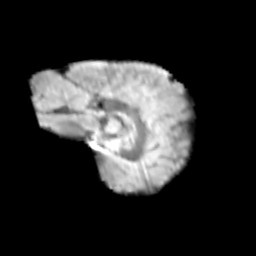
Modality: T2w
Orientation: sagittal
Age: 11
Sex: male
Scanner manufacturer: siemens
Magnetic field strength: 3 T
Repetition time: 3.8 s
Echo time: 0.07 s